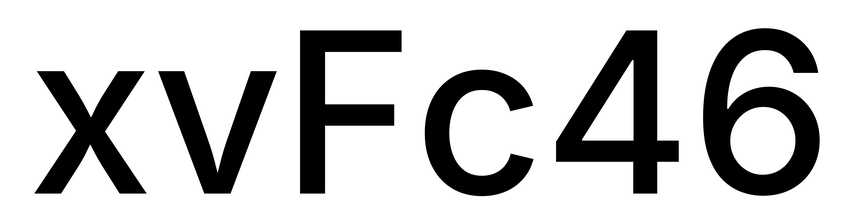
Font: Inter_Medium